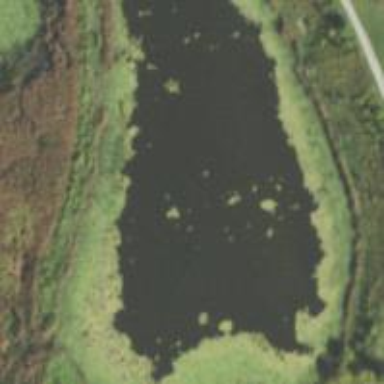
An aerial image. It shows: Tundra pond in the wetland area.